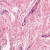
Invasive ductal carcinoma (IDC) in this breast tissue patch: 0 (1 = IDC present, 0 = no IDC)